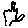
Label: bird